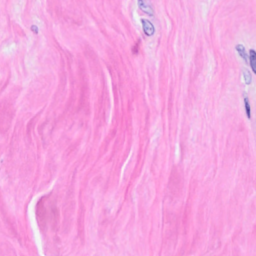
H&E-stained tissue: Breast